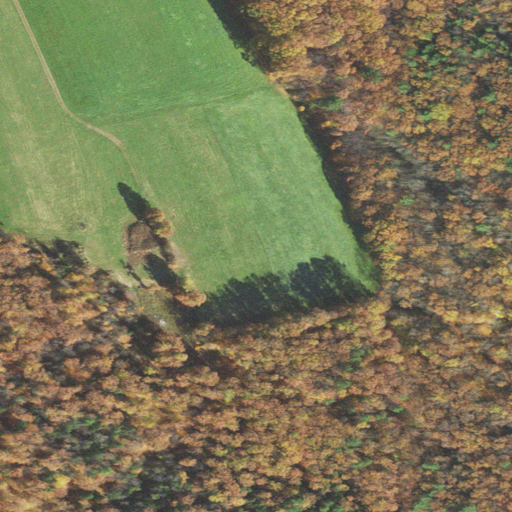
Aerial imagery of mountain in New Hampshire named Smith Hill containing deciduous forest, pasture, mixed forest, and woody wetlands